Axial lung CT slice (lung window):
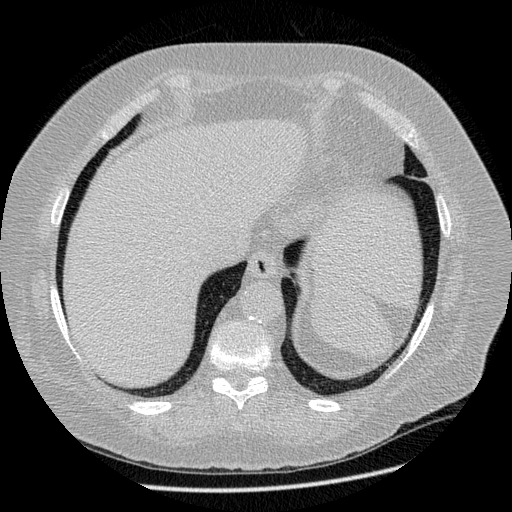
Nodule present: no